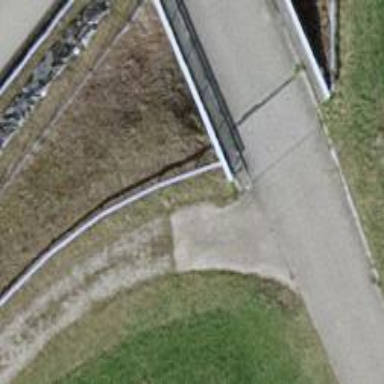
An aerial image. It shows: Asphalt track with grade1 quality.